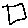
Label: square